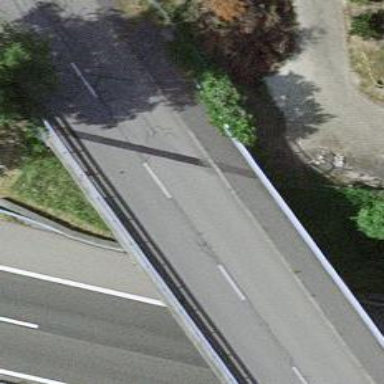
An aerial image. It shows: Tertiary road with bridge.